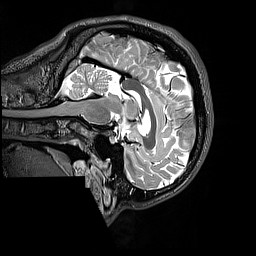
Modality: T2w
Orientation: sagittal
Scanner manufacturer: siemens
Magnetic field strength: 3 T
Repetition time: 3.2 s
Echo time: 0.565 s